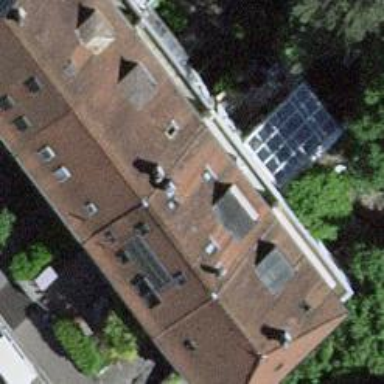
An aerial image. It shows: Terrace building.